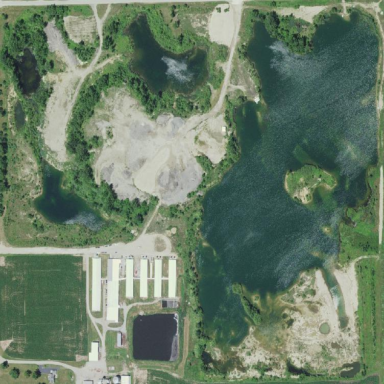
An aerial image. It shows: Quarry area.